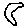
Label: moon